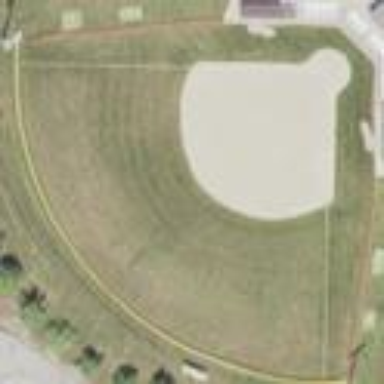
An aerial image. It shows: Baseball pitch for leisure land activities.